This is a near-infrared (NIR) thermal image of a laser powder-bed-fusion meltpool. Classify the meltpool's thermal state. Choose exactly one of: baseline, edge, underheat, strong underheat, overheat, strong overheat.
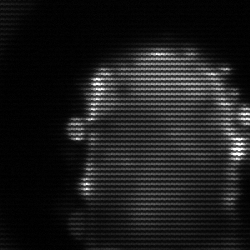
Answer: baseline